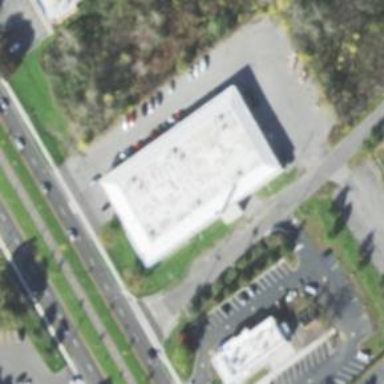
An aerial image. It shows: Building.